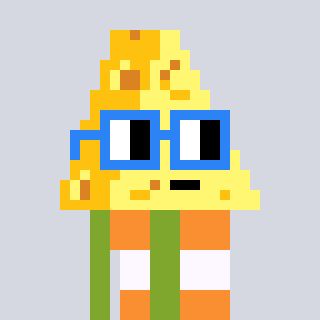
a pixel art character with square blue glasses, a cheese-shaped head and a slimegreen-colored body on a cool background